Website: apple
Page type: customer-info-address
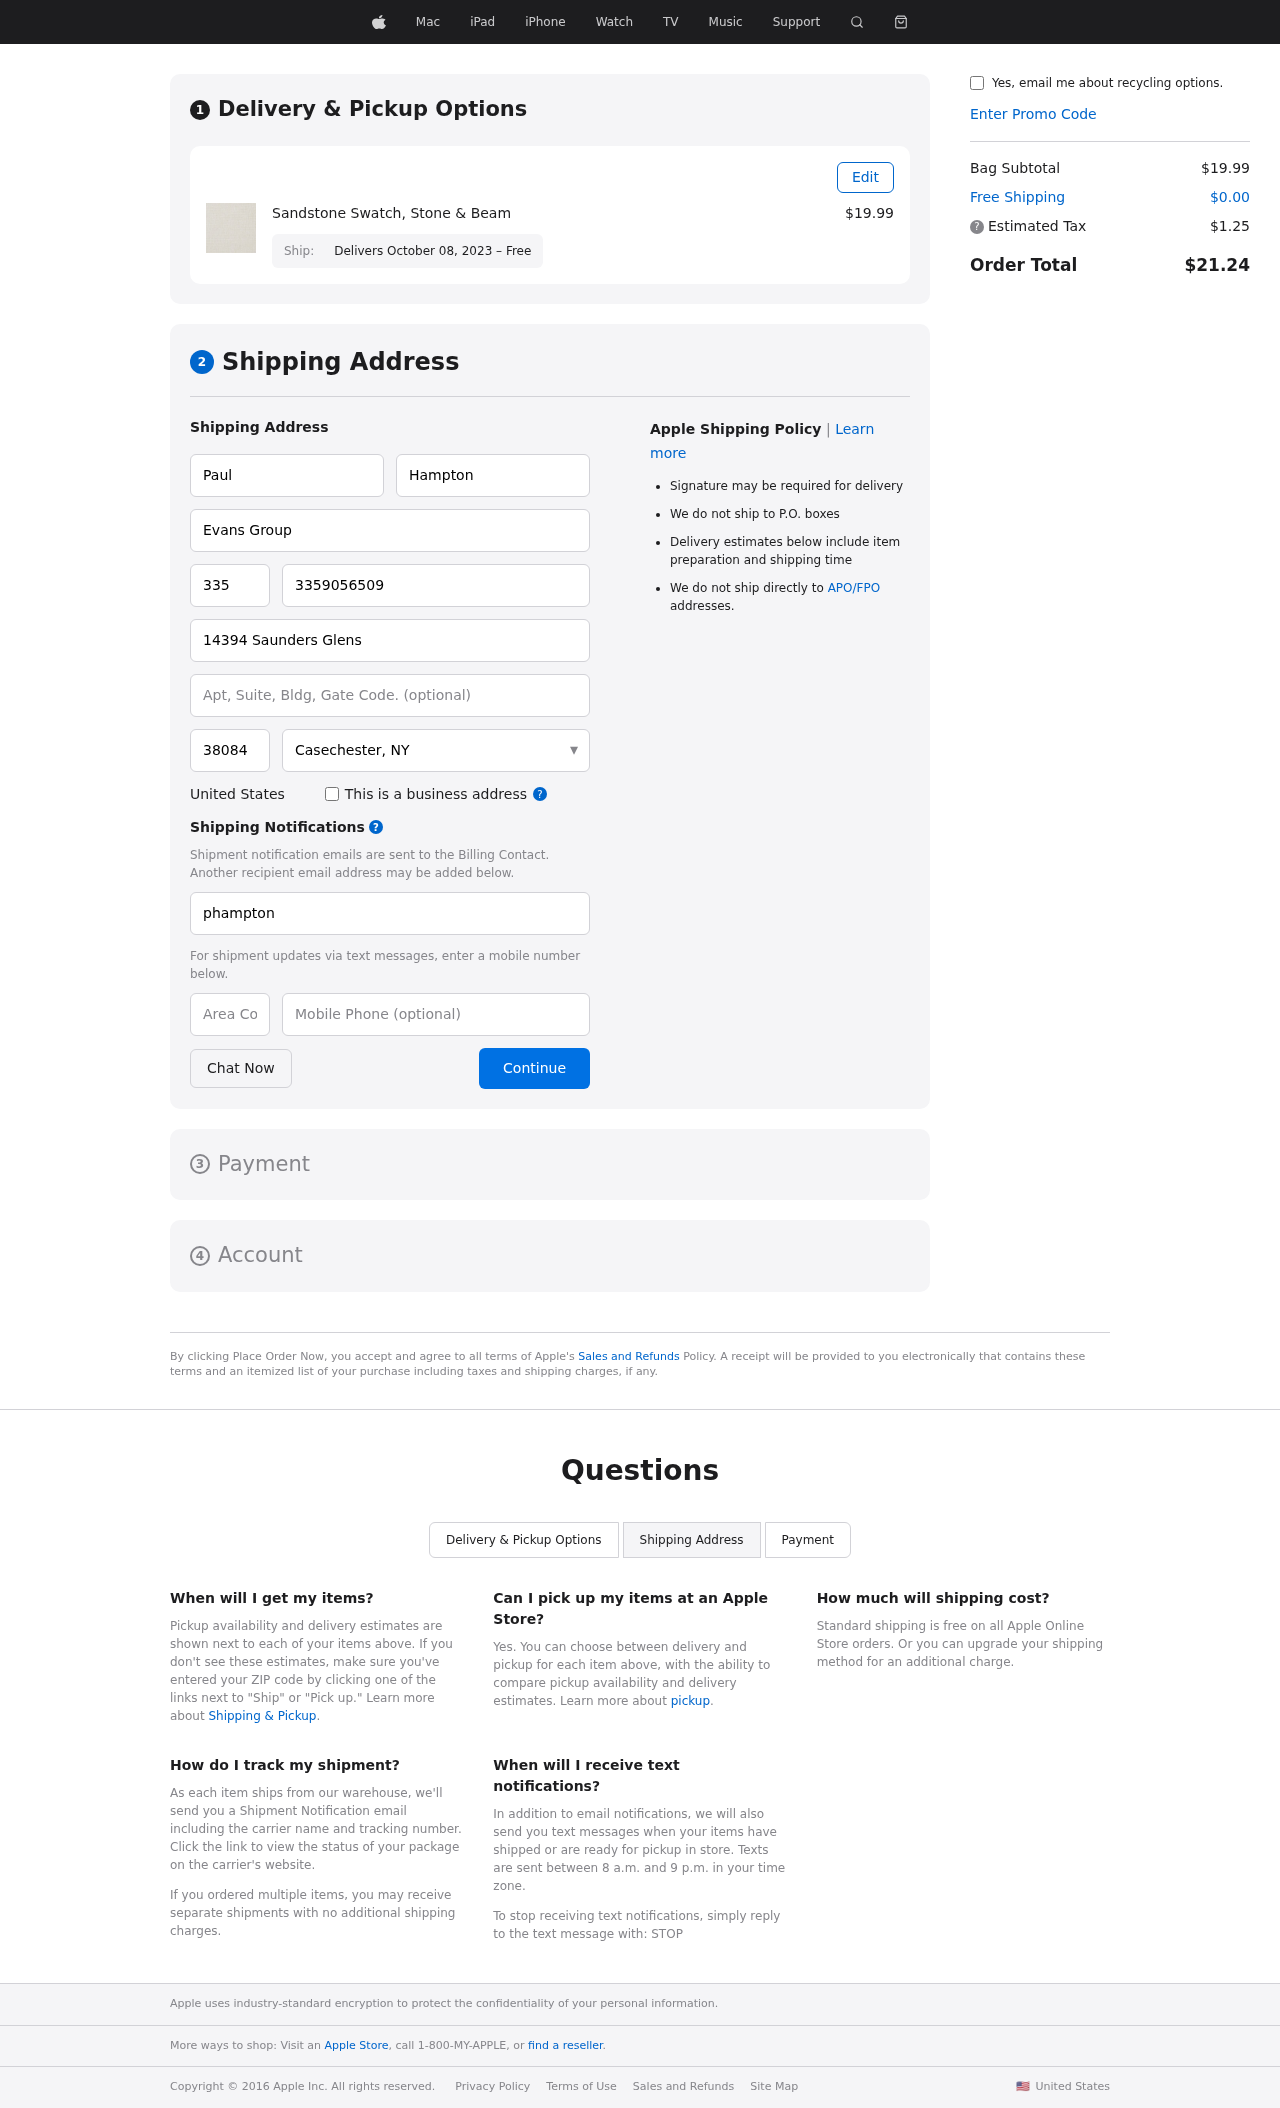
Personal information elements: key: PII_CITY_STATE
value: Casechester, NY
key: PII_COMPANY
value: Evans Group
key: PII_COUNTRY
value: United States
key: PII_EMAIL
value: phampton@yahoo.com
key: PII_FIRSTNAME
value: Paul
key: PII_LASTNAME
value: Hampton
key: PII_PHONE
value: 3359056509
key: PII_PHONE_AREA
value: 335
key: PII_POSTCODE
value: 38084
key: PII_STREET
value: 14394 Saunders Glens
Product elements: key: PRODUCT1_NAME
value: Sandstone Swatch, Stone & Beam
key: PRODUCT1_PRICE
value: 19.99
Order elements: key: ORDER_DELIVERY_DATE
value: Delivers October 08, 2023 – Free
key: ORDER_SUBTOTAL
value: $19.99
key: ORDER_SHIPPING_COST
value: $0.00
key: ORDER_TAX
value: $1.25
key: ORDER_TOTAL
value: $21.24